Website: crate-barrel
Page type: account-selection
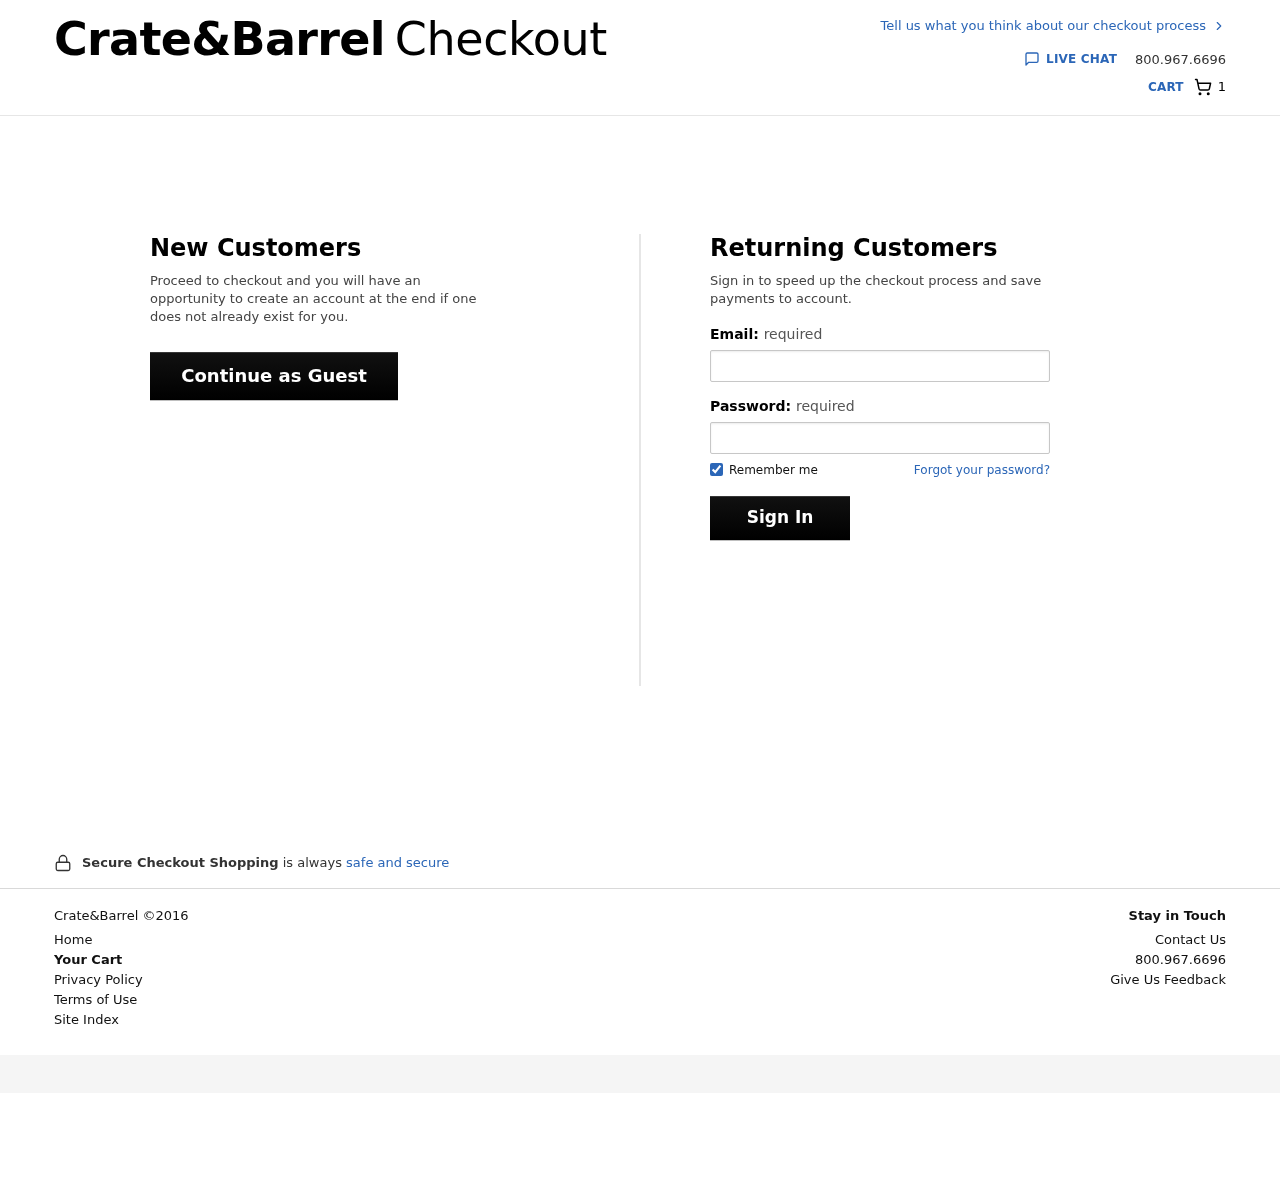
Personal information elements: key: PII_EMAIL
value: donald.goodwin@gmail.com
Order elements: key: ORDER_NUM_ITEMS
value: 1